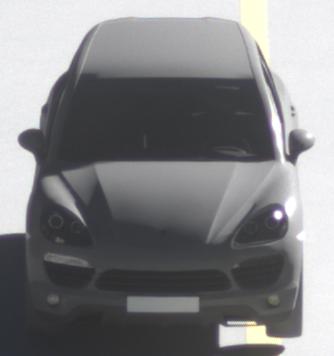
Make: Porsche
Model: Cayenne
Detailed model: Cayenne (958)
Model produced from: 2010/05
Model produced until: 2014/07
Doors: 5
Color: gray
Road condition: dry road
Daytime: morning or afternoon
Contrast: high contrast